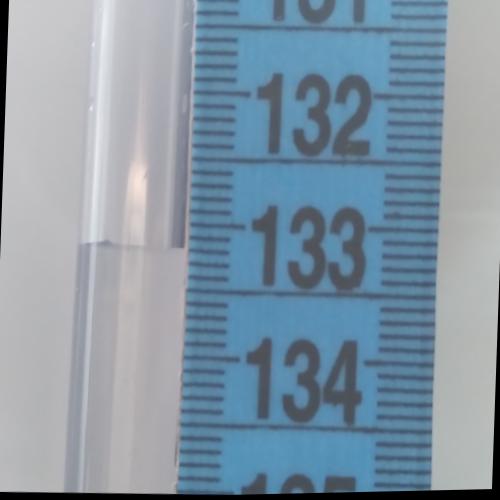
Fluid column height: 133.2 cm